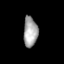
Tissue: lung
Cell type: Epithelial cells
Senescence score: 0.2166
Nuclear area (px): 419
Mean DAPI intensity: 164.258